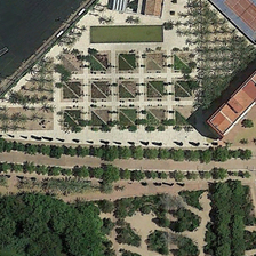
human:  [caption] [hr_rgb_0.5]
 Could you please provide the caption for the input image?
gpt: Many green trees and a tennis court by the river.

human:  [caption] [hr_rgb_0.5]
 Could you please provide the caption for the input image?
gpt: Many trees are shaded and the tennis court is near the river.

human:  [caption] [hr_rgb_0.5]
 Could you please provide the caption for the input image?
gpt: Many green trees and tennis courts are close to the river.

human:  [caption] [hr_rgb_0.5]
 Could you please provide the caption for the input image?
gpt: There are many green trees and tennis courts by the river.

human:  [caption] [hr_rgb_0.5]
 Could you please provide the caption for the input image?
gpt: Many green trees and tennis courts are close to a river.